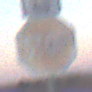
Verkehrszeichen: Stop
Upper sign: RichtungsangabeDurchPfeile9
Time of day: SunriseSunset
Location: Outdoor (Nature)
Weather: Clear
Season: NotSpecified
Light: Natural